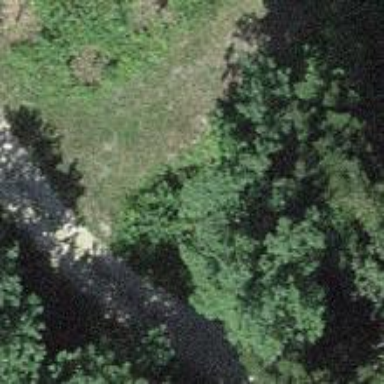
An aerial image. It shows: Culvert tunnel.